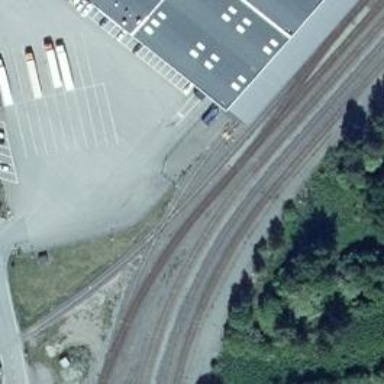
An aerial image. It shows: Railway spur service.